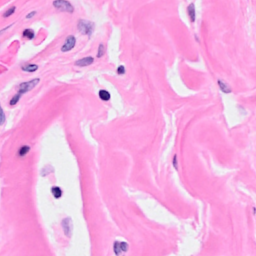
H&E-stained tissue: Breast